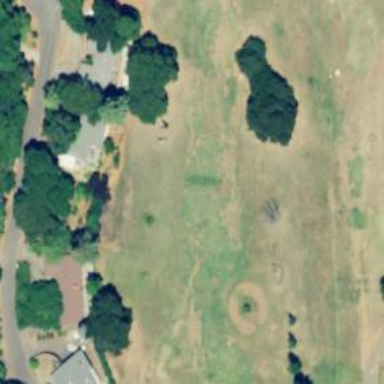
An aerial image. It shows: Golf hole.